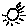
Label: sun